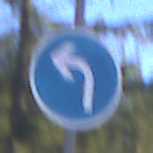
Verkehrszeichen: VorgeschriebeneFahrtrichtungLinks
Umgebung: Outdoor, Nature
Tageszeit: MorningAfternoon
Wetter: Clear
Licht: Natural
Jahreszeit: Winter
Kontrast: HighContrast